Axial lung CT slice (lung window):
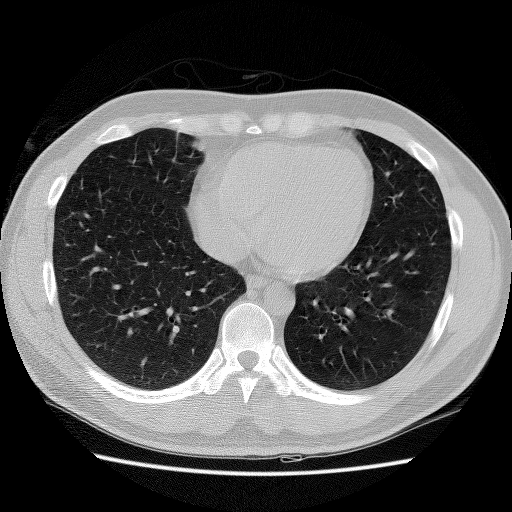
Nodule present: no